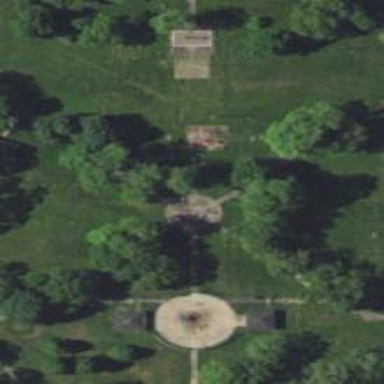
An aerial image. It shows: Lovely park for leisure and relaxation.